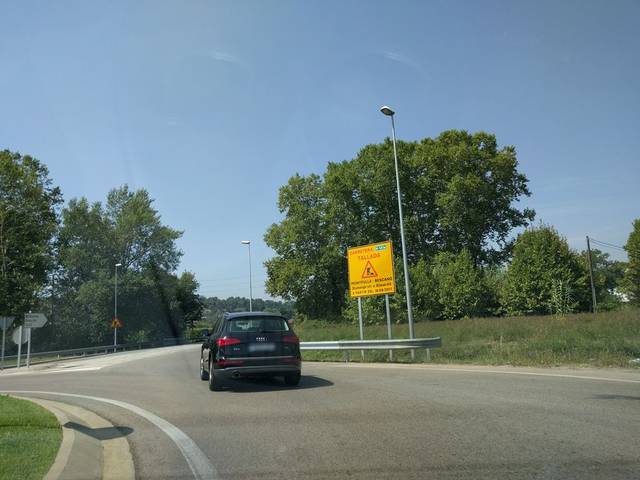
Region: Spain
Coordinates: 41.97, 2.77